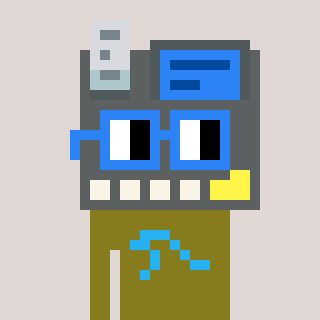
a pixel art character with square blue glasses, a cash register-shaped head and a gunk-colored body on a warm background